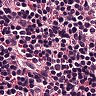
Metastatic tissue present: no